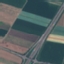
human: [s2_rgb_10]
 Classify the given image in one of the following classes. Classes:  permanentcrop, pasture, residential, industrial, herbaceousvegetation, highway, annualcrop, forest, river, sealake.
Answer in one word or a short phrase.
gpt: Highway